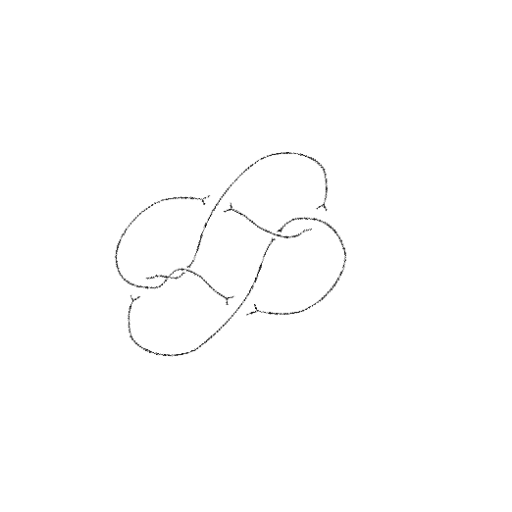
Crossing number: 7